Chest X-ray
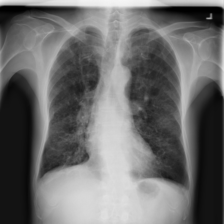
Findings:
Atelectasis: negative
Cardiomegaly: negative
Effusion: negative
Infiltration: positive
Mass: negative
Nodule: negative
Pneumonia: negative
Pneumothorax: negative
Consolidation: negative
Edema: negative
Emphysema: negative
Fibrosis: negative
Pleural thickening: negative
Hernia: negative